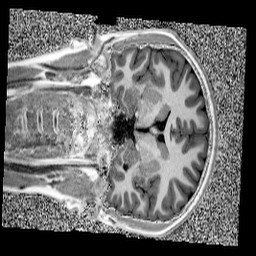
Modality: UNIT1
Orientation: coronal
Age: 13
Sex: female
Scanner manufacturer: siemens
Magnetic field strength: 3 T
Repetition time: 4 s
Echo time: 0.00303 s